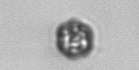
Label: Dinophyceae